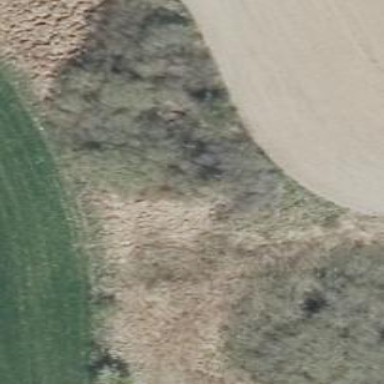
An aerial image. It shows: Patch of scrub vegetation.